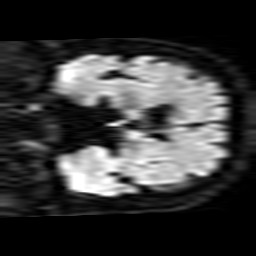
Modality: TRACE
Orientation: coronal
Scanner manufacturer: philips
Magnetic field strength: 1.5 T
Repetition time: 3.116 s
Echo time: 0.06279 s